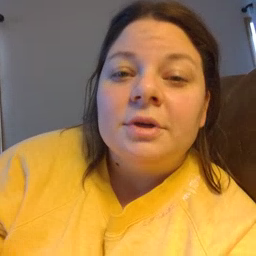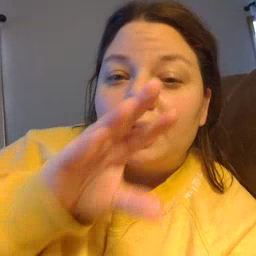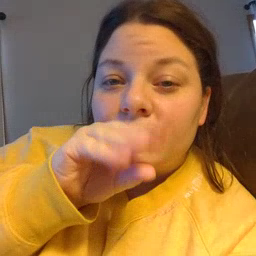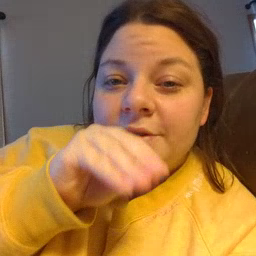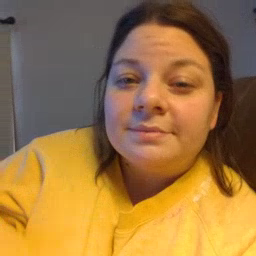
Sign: goose